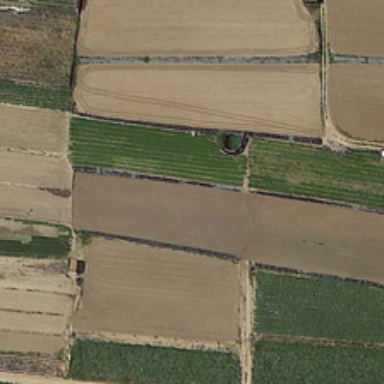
The little farm consists of grass and crops .